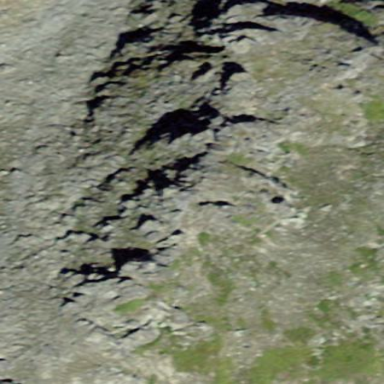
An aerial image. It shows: Landscape of bare rock.